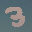
Label: 3